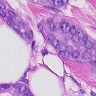
Metastatic tissue present: yes